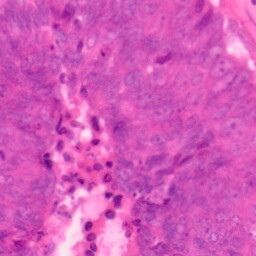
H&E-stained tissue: Colon